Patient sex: M
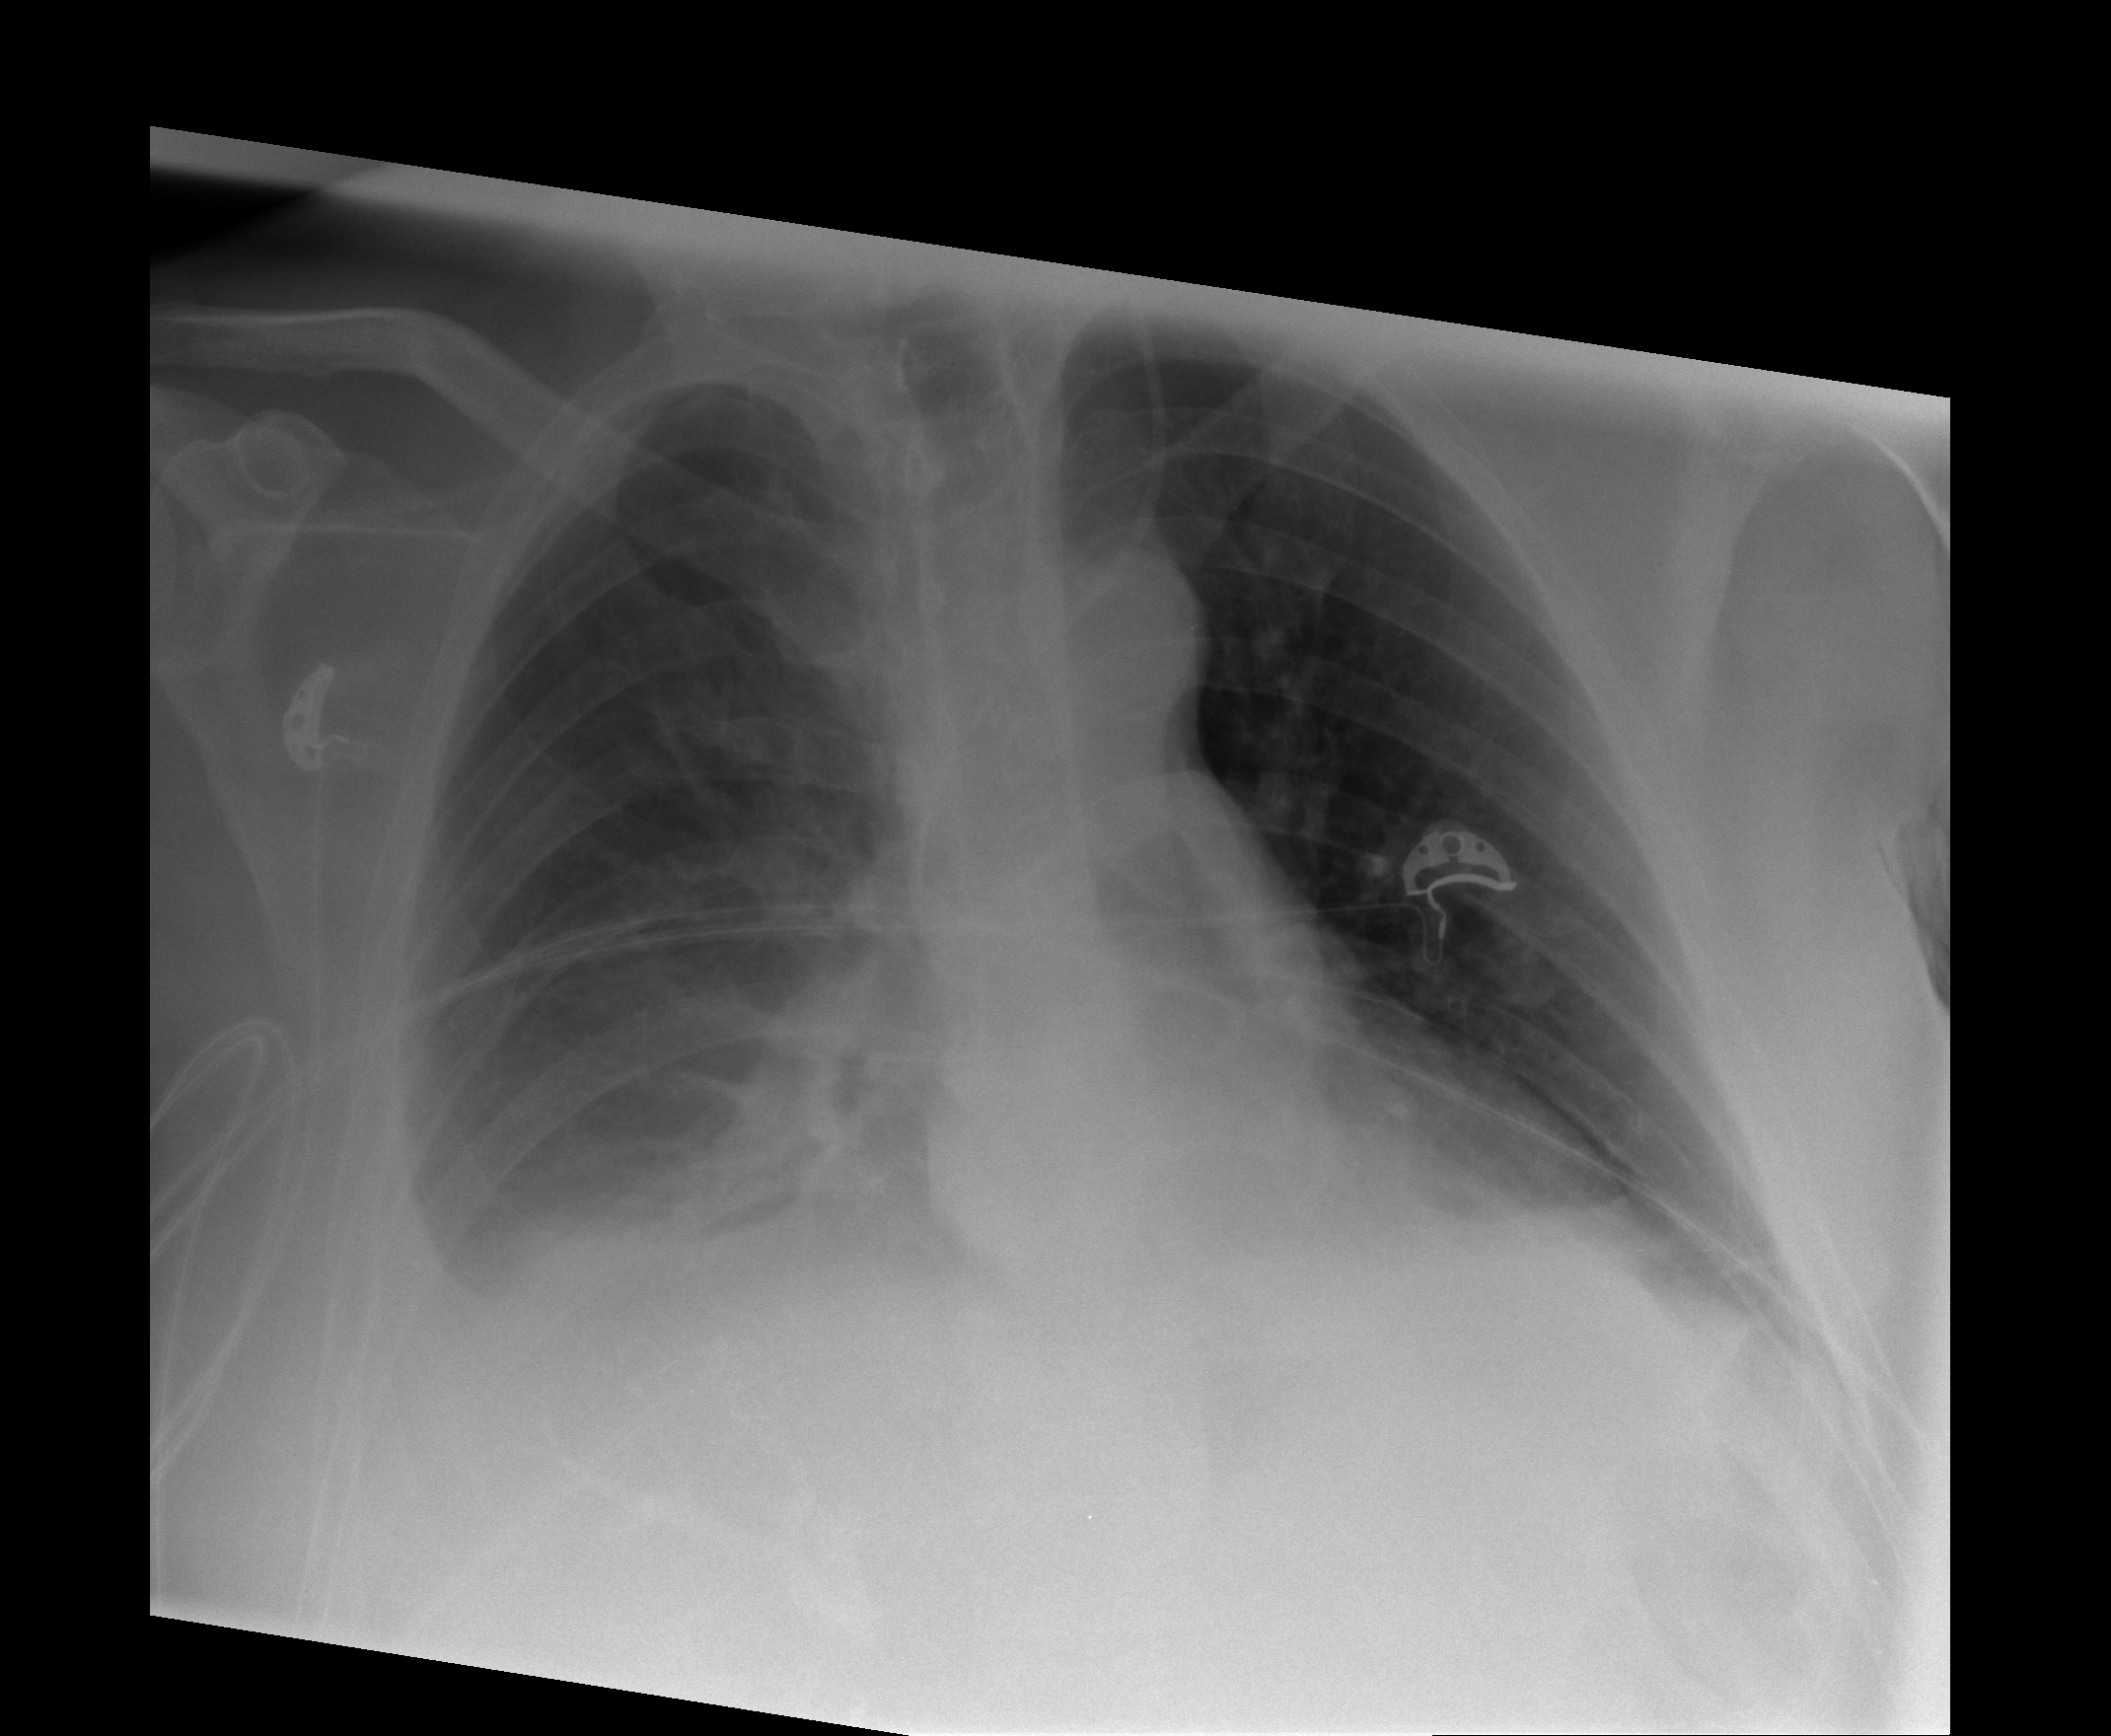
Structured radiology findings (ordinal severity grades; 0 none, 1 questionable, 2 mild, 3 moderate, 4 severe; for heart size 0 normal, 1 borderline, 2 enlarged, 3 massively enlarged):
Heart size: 0
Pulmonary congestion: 2
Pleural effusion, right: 2
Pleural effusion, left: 1
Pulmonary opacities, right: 0
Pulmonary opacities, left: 0
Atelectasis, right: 3
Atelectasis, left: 2